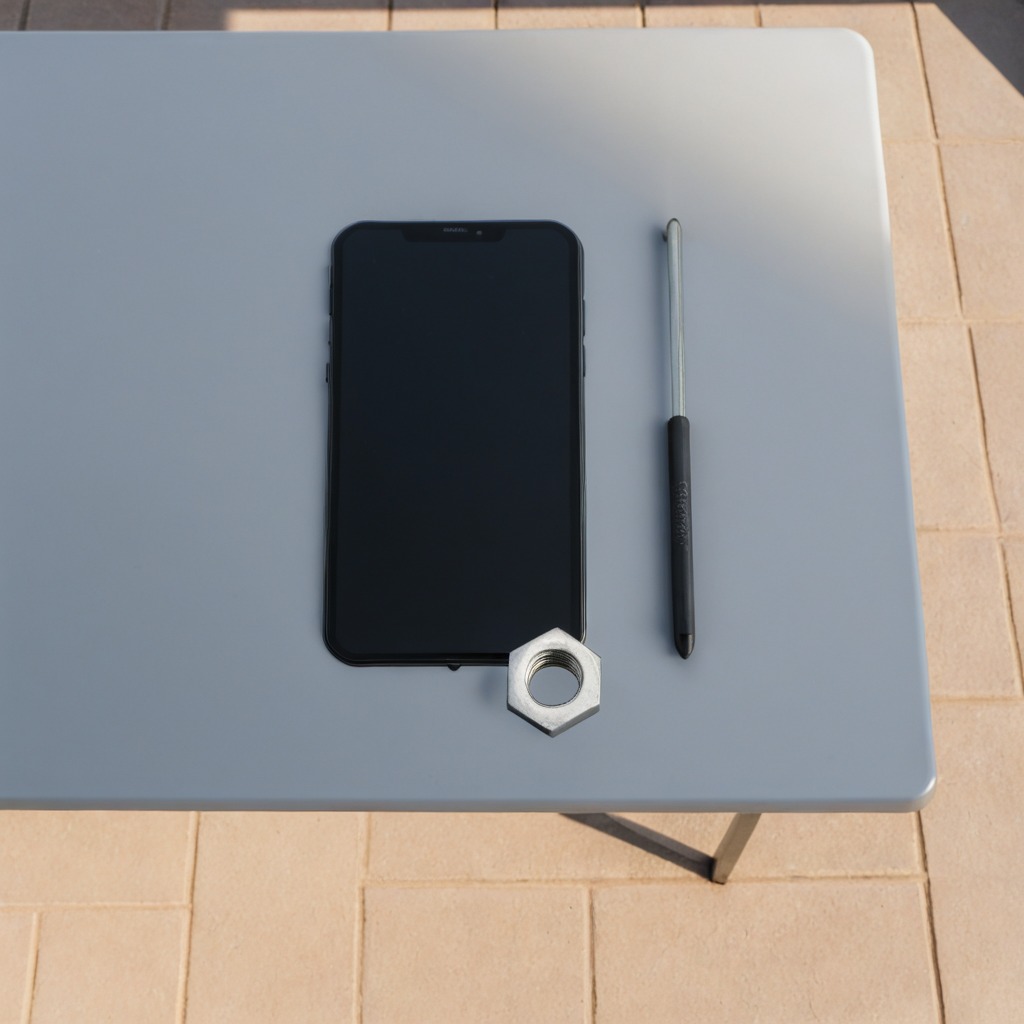
A metal nut is lying on the table.